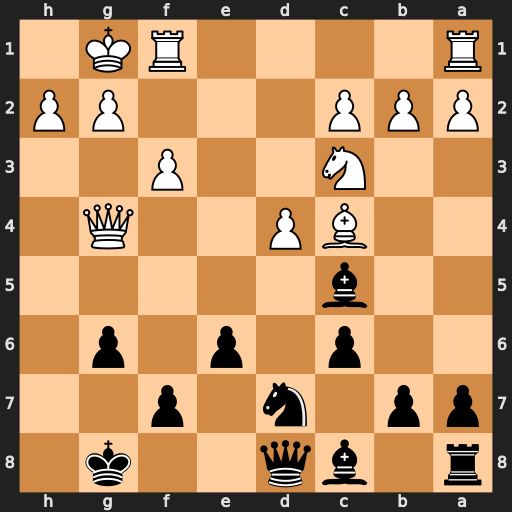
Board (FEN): r1bq2k1/pp1n1p2/2p1p1p1/2b5/2BP2Q1/2N2P2/PPP3PP/R4RK1
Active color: b
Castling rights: -
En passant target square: -
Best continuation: Ne5 Qg3 Bxd4+